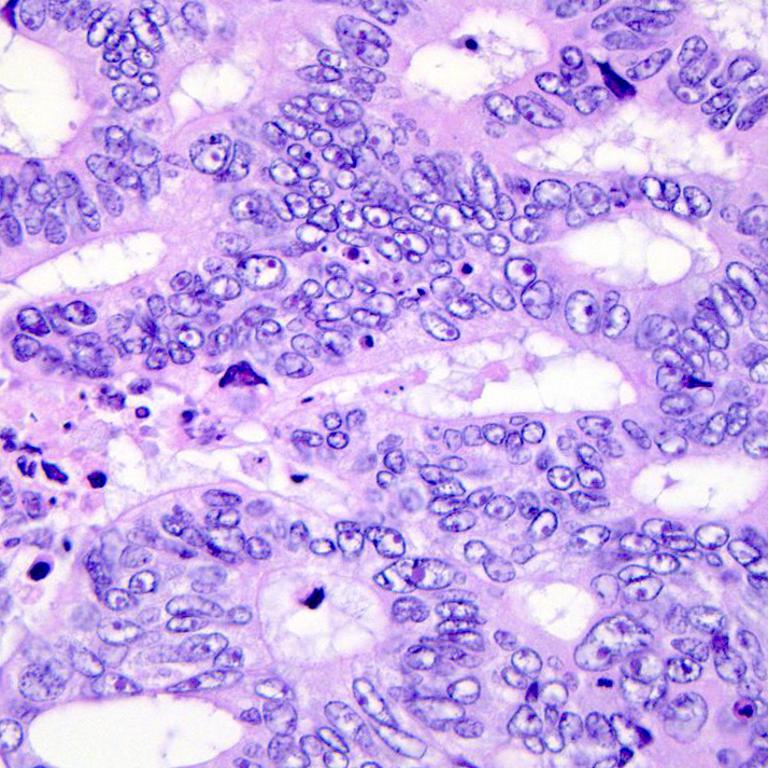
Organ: colon
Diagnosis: adenocarcinomas